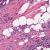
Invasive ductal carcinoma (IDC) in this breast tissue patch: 1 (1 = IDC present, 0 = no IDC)